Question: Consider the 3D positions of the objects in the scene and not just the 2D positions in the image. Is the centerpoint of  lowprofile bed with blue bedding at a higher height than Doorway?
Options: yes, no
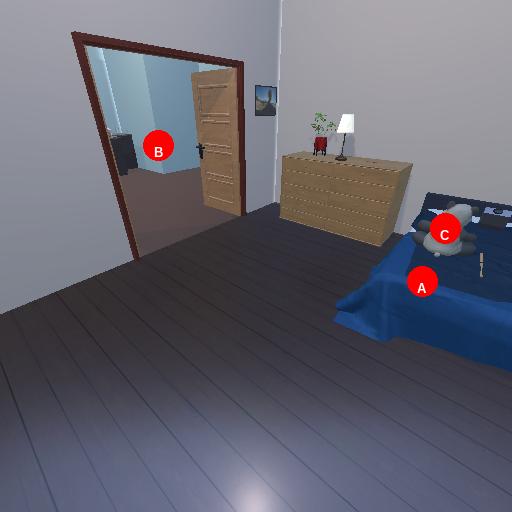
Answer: yes